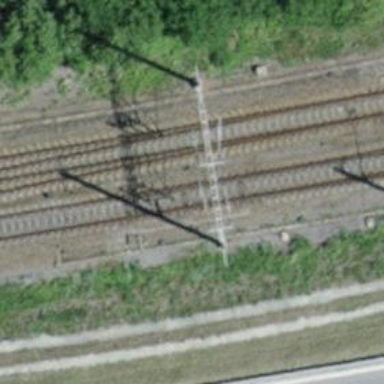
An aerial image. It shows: Railway switch with the turnout side on the left.